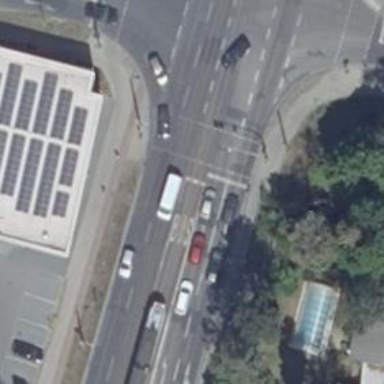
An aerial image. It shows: Road crossing with traffic signals.